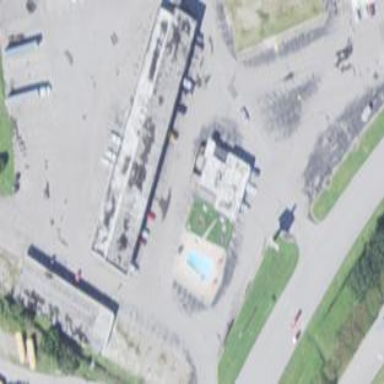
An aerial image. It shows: Motel that caters to tourists.